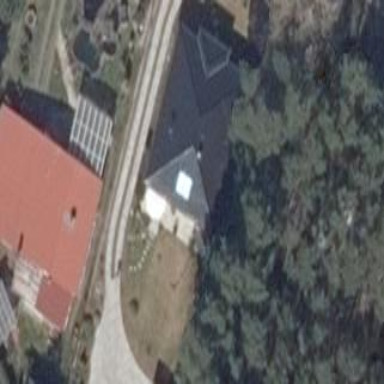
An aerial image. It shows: Garage with hipped roof shape.